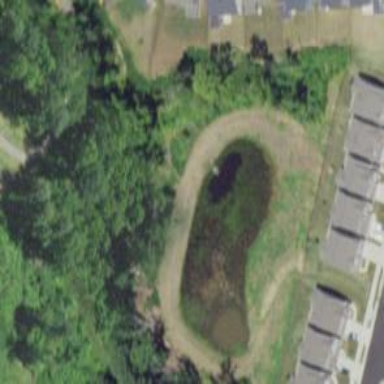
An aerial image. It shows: Stormwater basin filled with natural water.